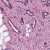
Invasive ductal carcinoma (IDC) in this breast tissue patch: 1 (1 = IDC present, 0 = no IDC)